Interaction volume radius: 5 \u00c5
Interaction volume height: 10 \u00c5
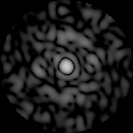
Disorder parameter: 0.763